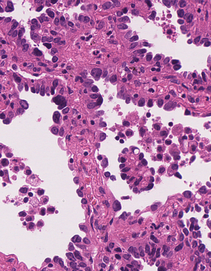
Tumor epithelial tissue: yes
Tumor-associated stroma tissue: yes
Normal tissue: no